Field crop: maize
Growth stage: 2
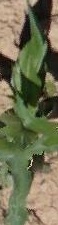
Species: maize